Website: lowes
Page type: billing-address
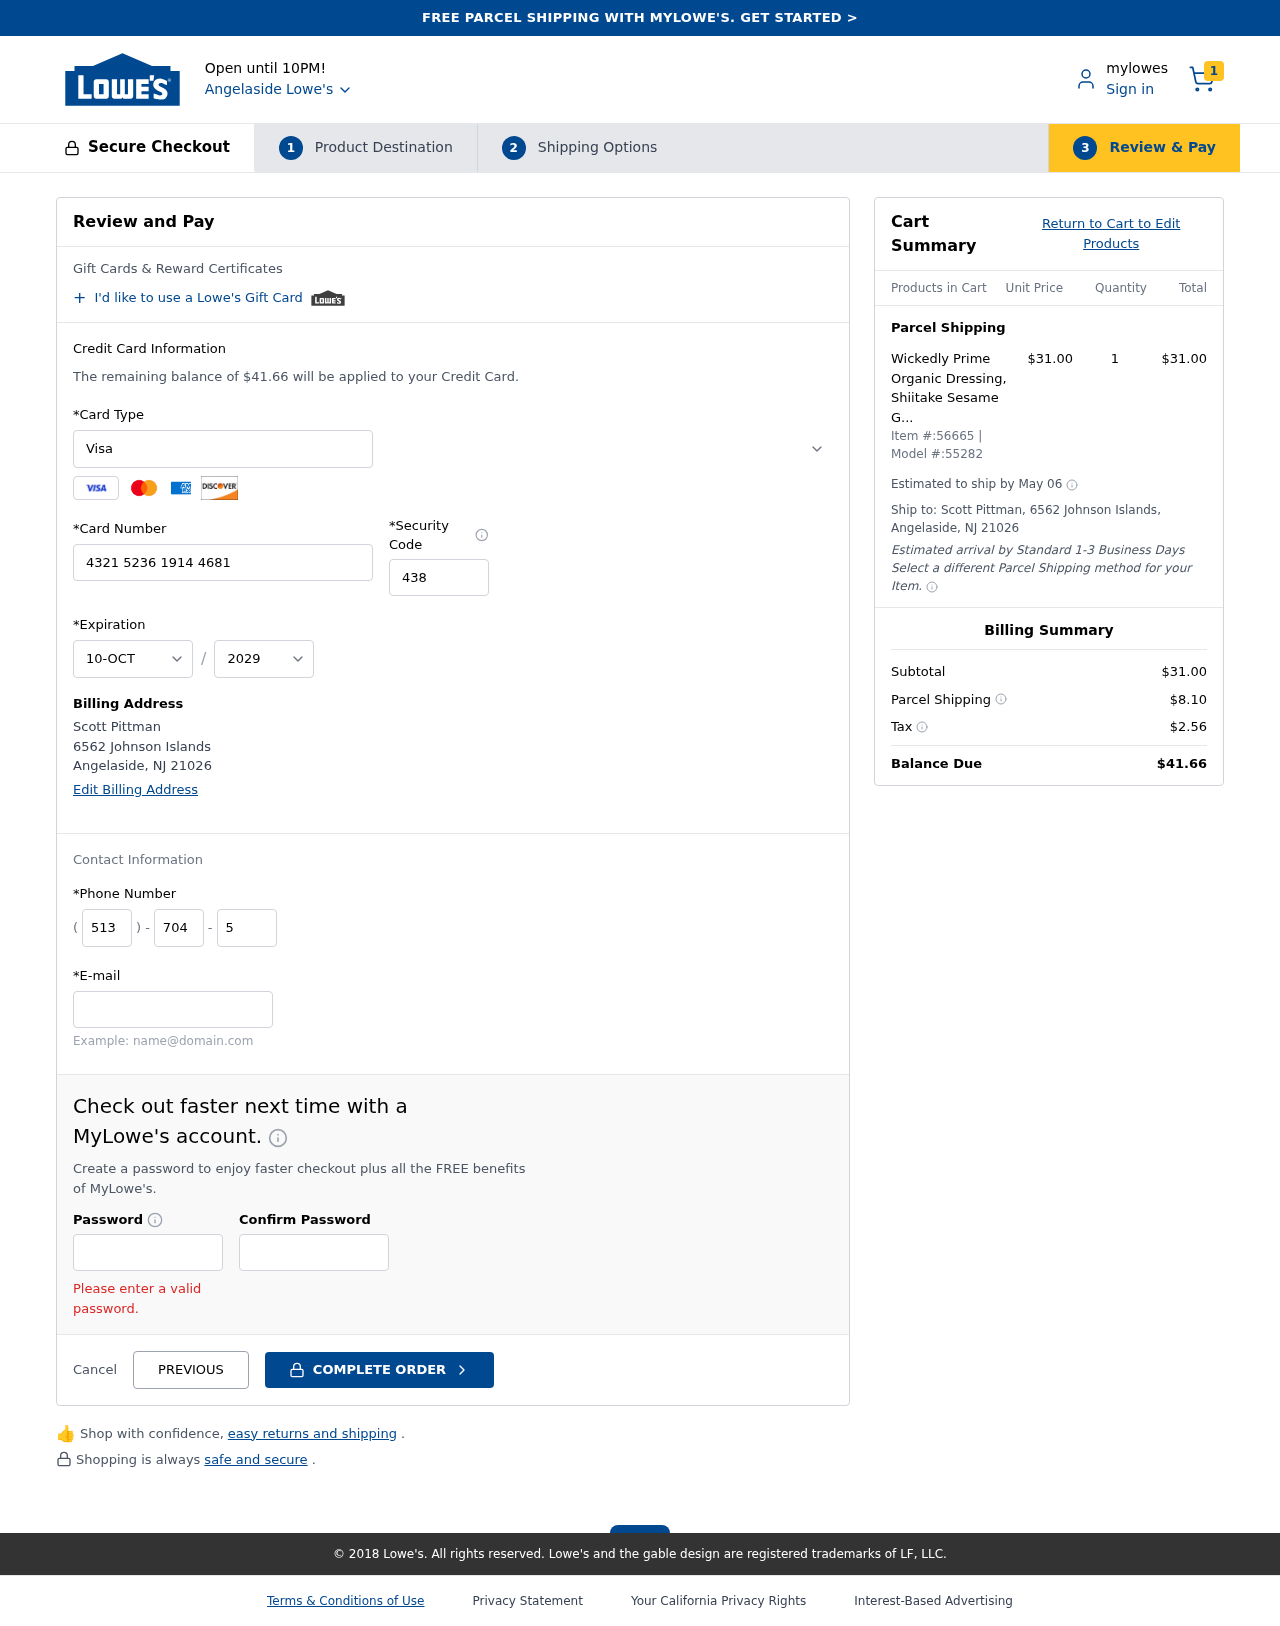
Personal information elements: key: PII_CARD_CVV
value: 438
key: PII_CARD_EXPIRY_MONTH
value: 10
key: PII_CARD_EXPIRY_YEAR
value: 29
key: PII_CARD_NUMBER
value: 4321 5236 1914 4681
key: PII_CARD_TYPE
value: Visa
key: PII_CITY
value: Angelaside
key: PII_CITY_STATE_ZIP
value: Angelaside, NJ 21026
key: PII_EMAIL
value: scottpittman@gmail.com
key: PII_FULLNAME
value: Scott Pittman
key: PII_PHONE_AREA
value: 513
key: PII_PHONE_PREFIX
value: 704
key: PII_PHONE_SUFFIX
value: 5404
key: PII_STREET
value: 6562 Johnson Islands
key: PII_FULLNAME2
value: Scott Pittman
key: PII_STATE_ABBR
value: NJ
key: PII_POSTCODE
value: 21026
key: PII_POSTCODE_FULL
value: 21026
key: PII_CITY_STATE
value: Angelaside, NJ
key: PII_POSTCODE_NUMERIC
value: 21026
Product elements: key: PRODUCT1_NAME
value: Wickedly Prime Organic Dressing, Shiitake Sesame Ginger, 16 Ounce
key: PRODUCT1_PRICE
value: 31
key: PRODUCT1_QUANTITY
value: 1
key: PRODUCT_ITEM_NUMBER
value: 56665
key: PRODUCT_MODEL_NUMBER
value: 55282
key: PRODUCT1_LINE_TOTAL
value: $31.00
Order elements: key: ORDER_NUM_ITEMS
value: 1
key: ORDER_TOTAL
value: $41.66
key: ORDER_SHIPPING_DATE
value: May 06
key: ORDER_SUBTOTAL
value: $31.00
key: ORDER_SHIPPING_COST
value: $8.10
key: ORDER_TAX
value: $2.56